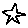
Label: star